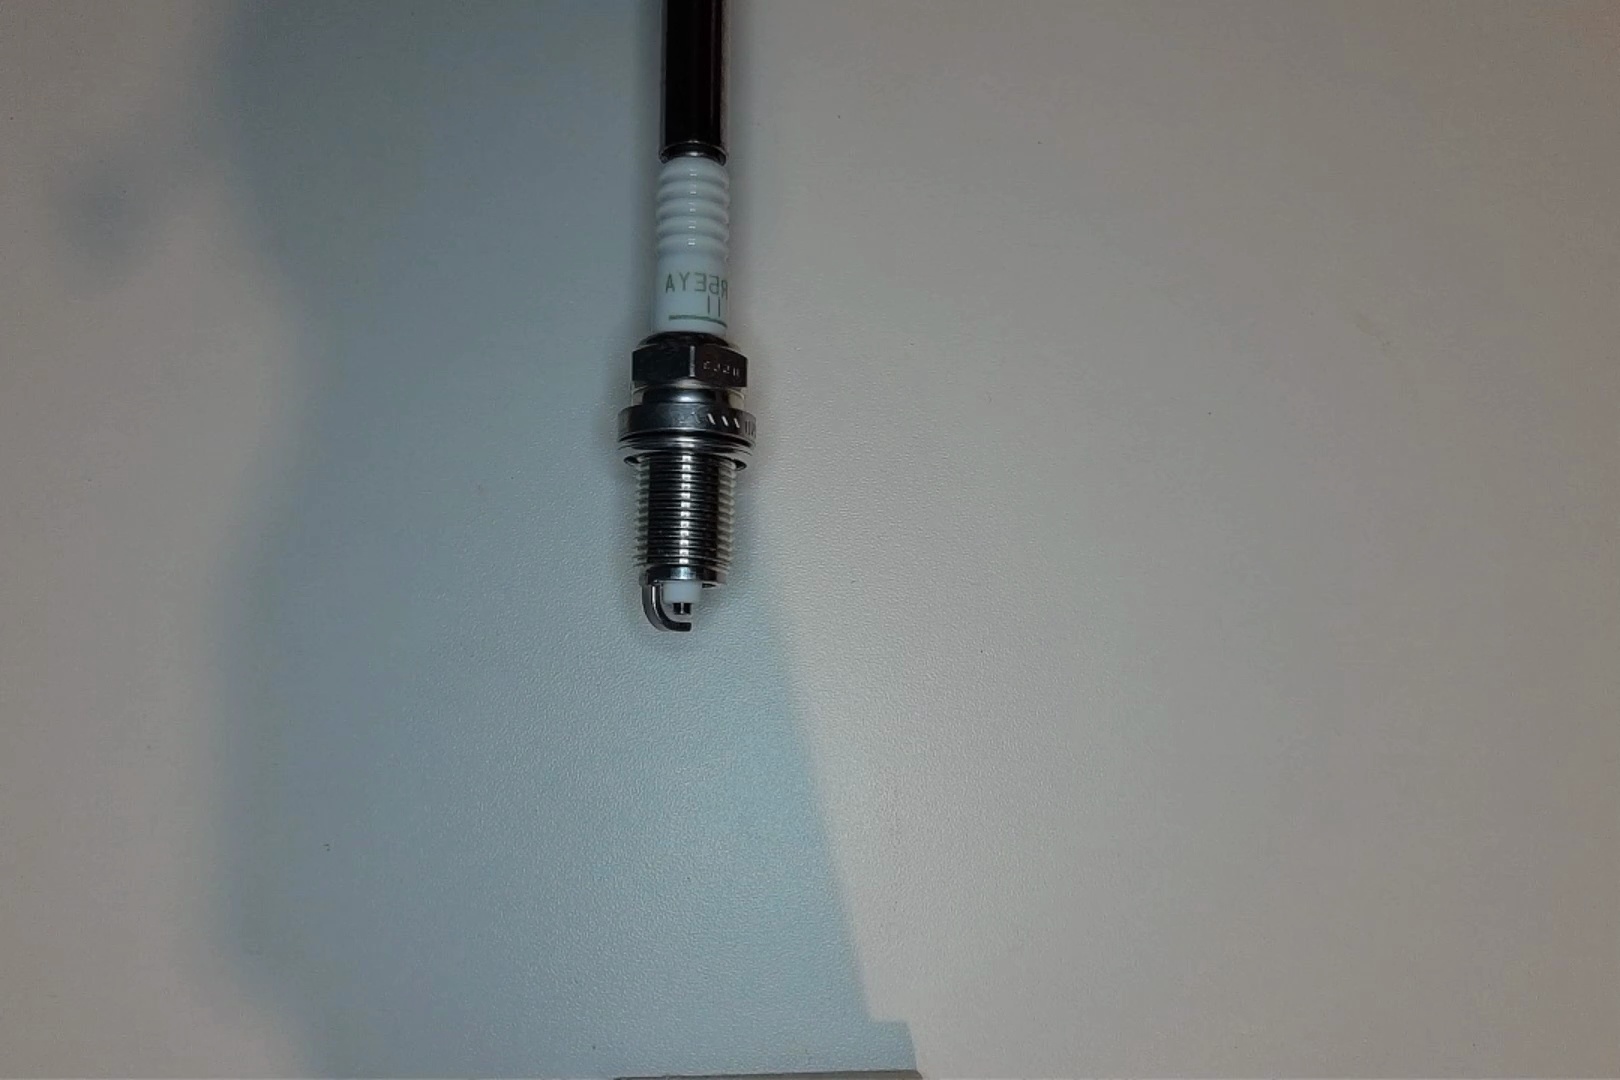
Label: normal